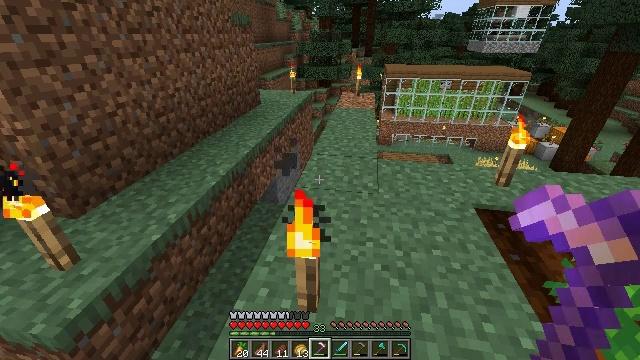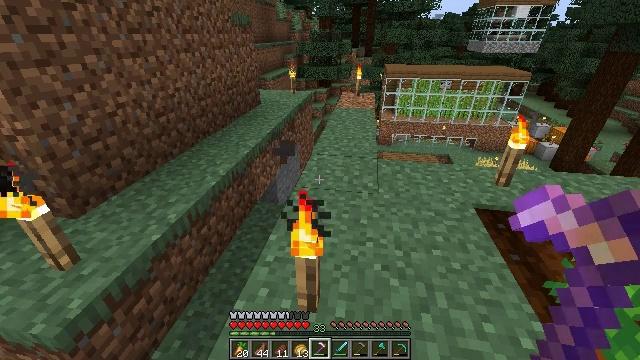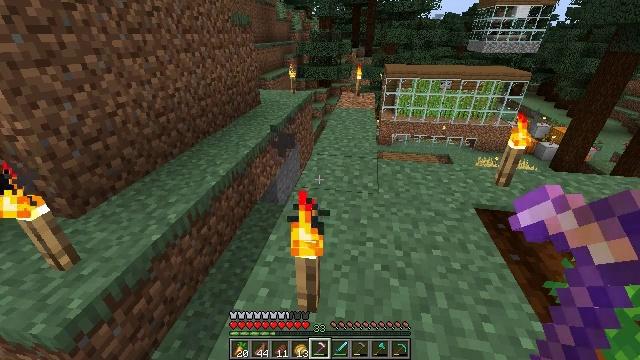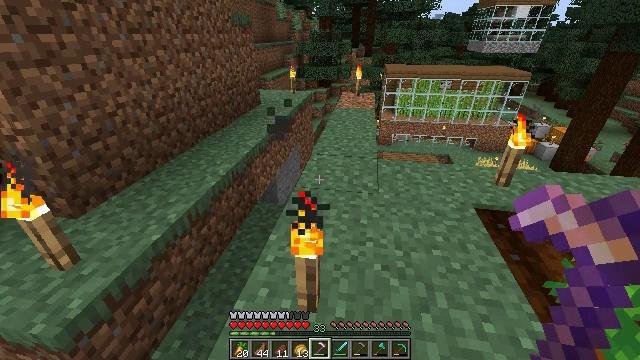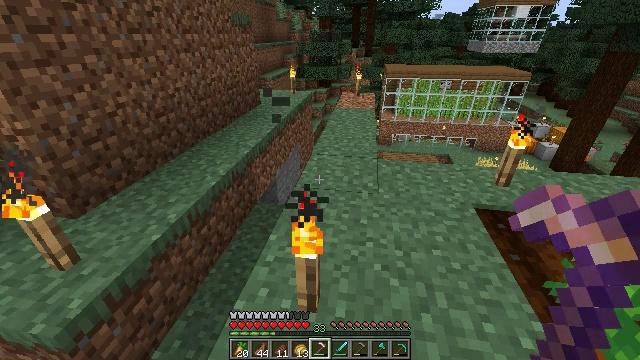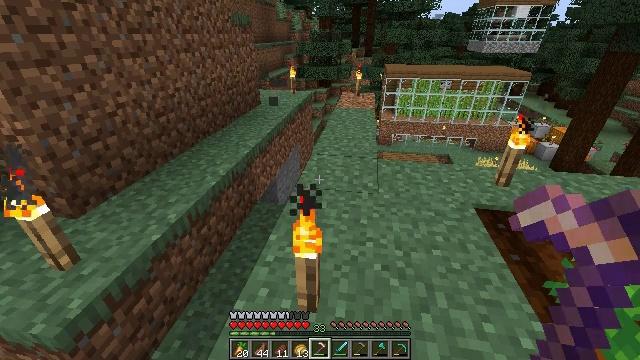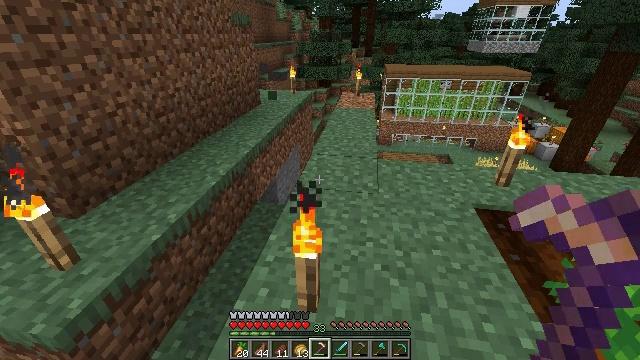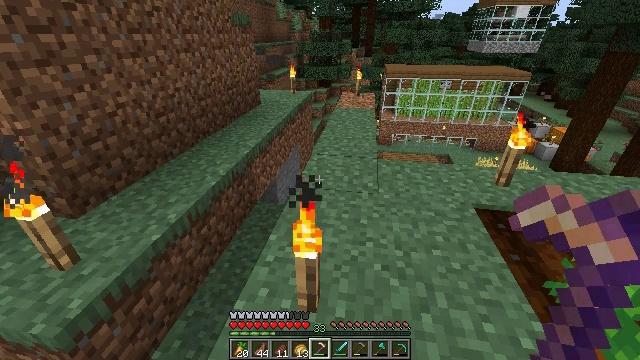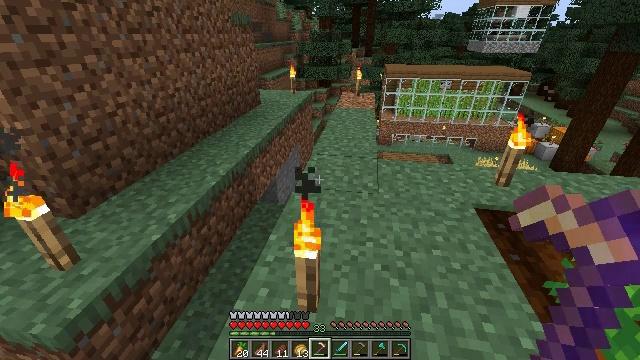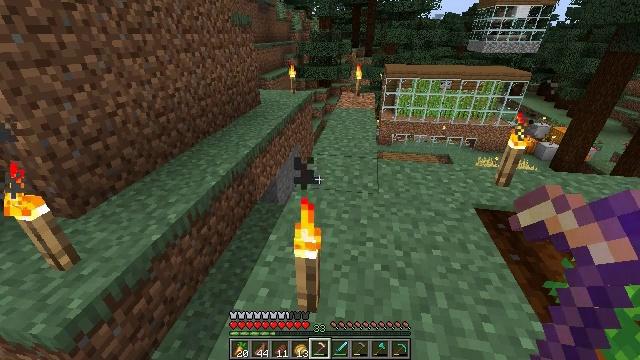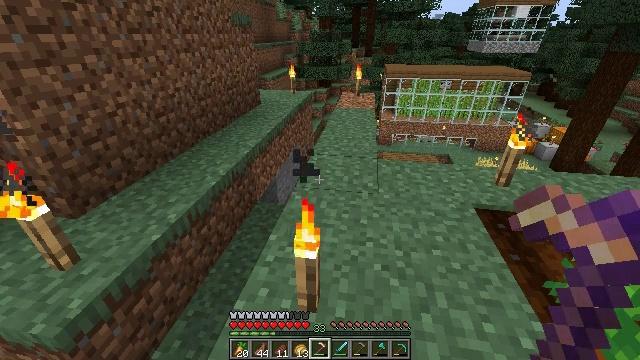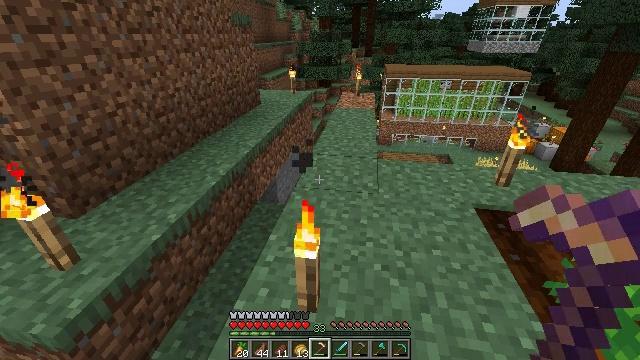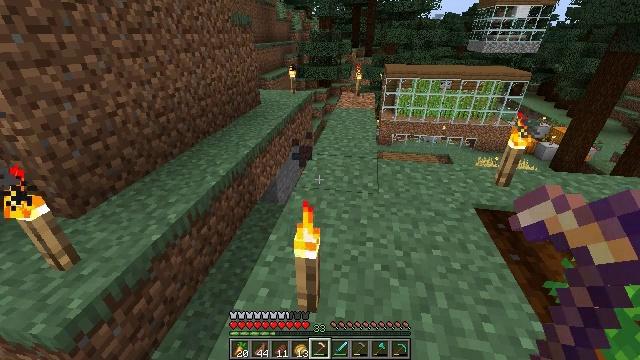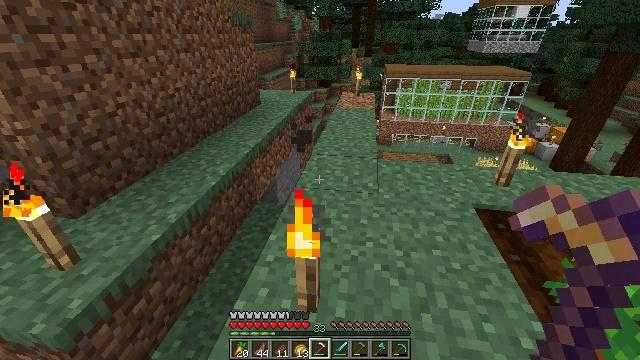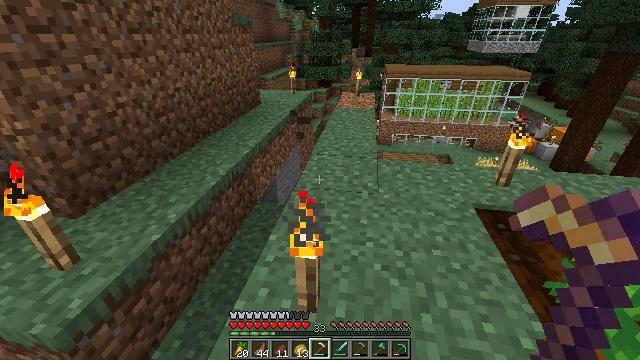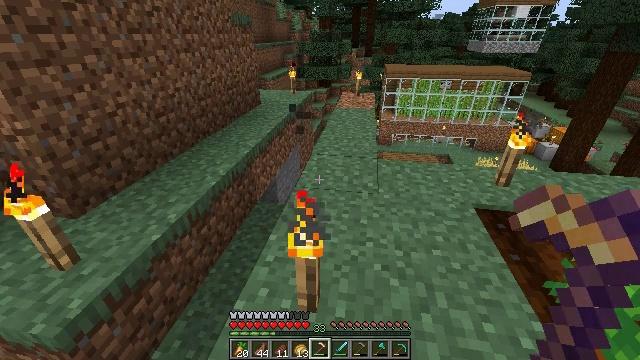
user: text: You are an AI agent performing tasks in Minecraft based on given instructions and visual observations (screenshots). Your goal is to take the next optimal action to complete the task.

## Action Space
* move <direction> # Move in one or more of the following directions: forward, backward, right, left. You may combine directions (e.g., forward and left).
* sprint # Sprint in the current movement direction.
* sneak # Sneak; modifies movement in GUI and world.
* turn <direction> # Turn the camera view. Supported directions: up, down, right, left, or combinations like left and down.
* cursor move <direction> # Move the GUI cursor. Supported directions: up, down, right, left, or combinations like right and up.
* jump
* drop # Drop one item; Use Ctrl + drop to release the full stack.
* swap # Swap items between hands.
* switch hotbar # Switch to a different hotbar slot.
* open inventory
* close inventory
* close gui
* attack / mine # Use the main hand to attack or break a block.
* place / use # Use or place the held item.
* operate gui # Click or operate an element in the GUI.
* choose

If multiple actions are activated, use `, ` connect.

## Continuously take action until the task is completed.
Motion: motion action
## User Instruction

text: Dig up carrots from the soil.
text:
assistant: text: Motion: no_op
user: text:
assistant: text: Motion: no_op
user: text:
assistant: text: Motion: no_op
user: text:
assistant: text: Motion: no_op
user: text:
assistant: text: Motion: no_op
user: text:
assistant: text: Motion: no_op
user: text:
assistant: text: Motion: no_op
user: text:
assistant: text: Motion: no_op
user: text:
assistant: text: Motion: no_op
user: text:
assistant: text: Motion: no_op
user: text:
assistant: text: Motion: no_op
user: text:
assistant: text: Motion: no_op
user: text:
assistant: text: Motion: no_op
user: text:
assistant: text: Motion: no_op
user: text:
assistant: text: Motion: no_op
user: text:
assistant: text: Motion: no_op
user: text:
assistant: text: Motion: no_op
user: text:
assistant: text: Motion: no_op
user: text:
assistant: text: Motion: no_op
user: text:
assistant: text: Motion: no_op
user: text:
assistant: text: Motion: no_op
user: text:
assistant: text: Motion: no_op
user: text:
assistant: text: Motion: no_op
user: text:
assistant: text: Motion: no_op
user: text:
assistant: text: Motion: no_op
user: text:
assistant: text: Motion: no_op
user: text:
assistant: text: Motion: no_op
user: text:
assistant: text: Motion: no_op
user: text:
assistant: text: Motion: no_op
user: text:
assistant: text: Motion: no_op